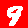
Digit: 9